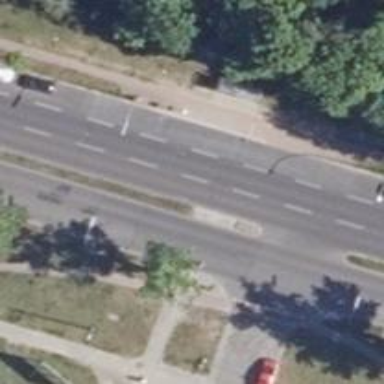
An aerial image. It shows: Uncontrolled footway crossing with median island.